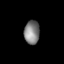
Tissue: lung
Cell type: Fibroblasts
Senescence score: 0.558
Nuclear area (px): 355
Mean DAPI intensity: 128.572